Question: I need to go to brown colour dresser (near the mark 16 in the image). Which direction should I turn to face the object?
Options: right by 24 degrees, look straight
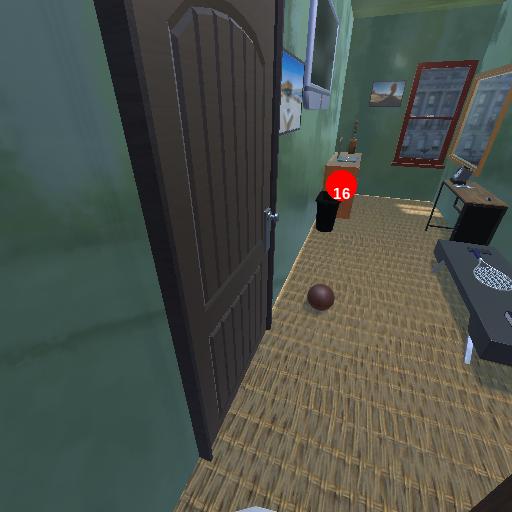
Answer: right by 24 degrees